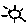
Label: sun